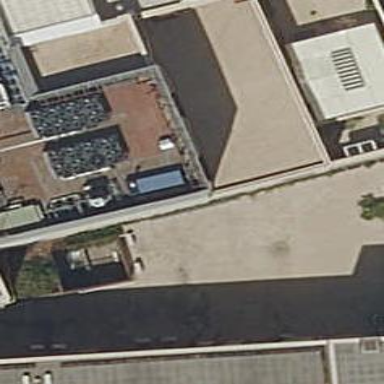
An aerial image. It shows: Part of building.